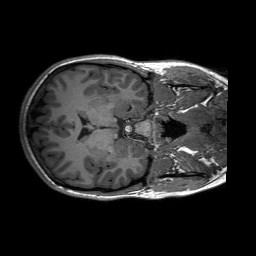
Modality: T1w
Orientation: axial